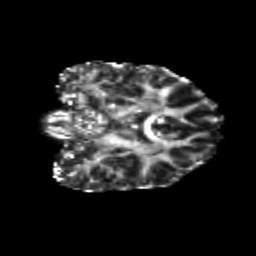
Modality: FA
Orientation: coronal
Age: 25
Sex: female
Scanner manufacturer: siemens
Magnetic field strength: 3 T
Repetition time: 3.5 s
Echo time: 0.104 s